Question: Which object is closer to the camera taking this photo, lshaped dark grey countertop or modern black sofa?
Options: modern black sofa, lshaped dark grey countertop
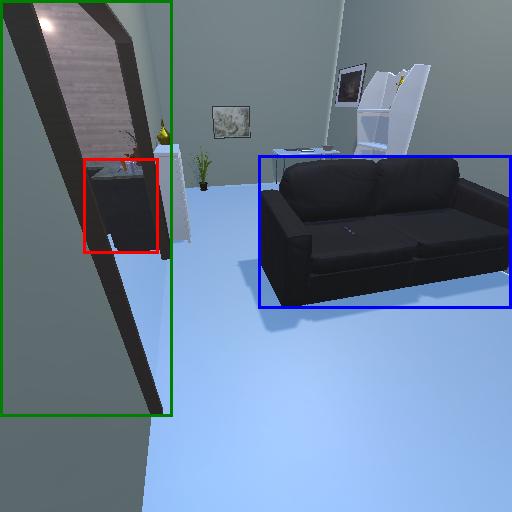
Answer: modern black sofa